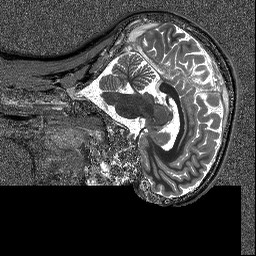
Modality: T1map
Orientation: sagittal
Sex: female